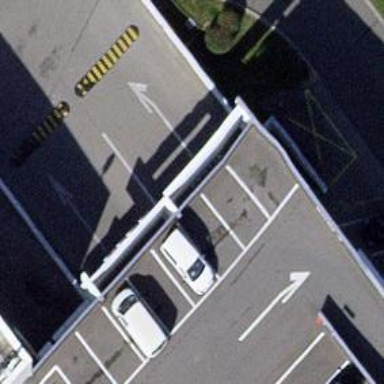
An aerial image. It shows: Entrance to multi-storey parking facility.